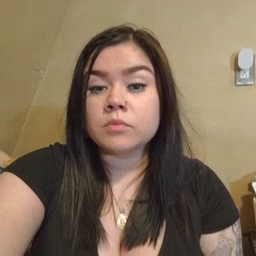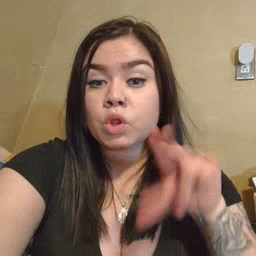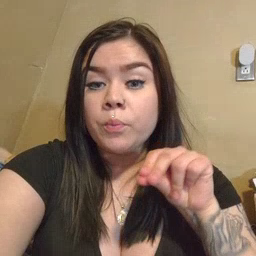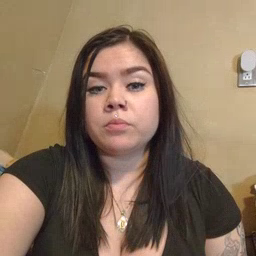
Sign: no